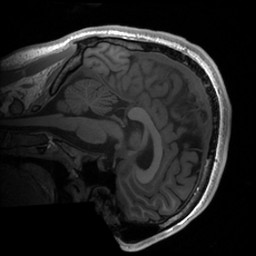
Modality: T1w
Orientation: sagittal
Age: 19
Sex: male
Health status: healthy